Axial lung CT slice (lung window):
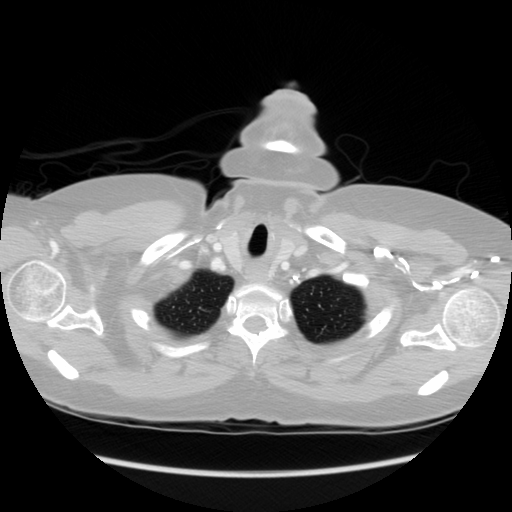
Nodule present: no